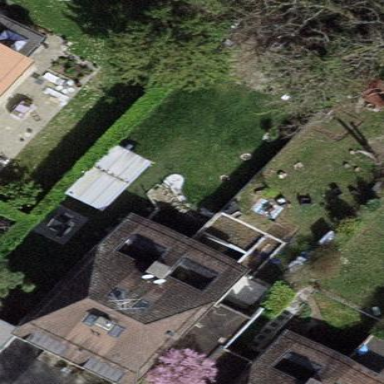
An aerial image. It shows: Garden enclosed by fence.